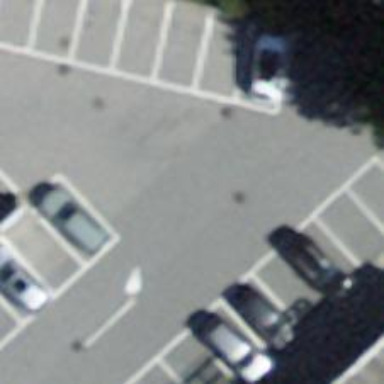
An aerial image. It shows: Paved parking aisle serving as service road.